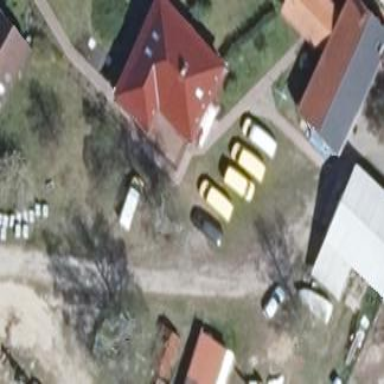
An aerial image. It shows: House with multiple parts.